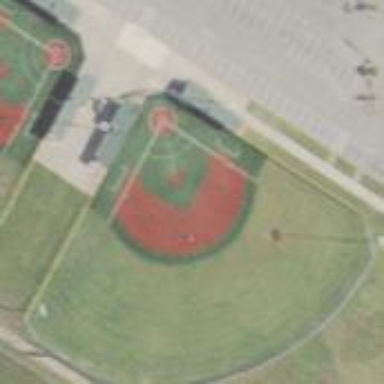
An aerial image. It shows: Baseball pitch for leisure land activities.